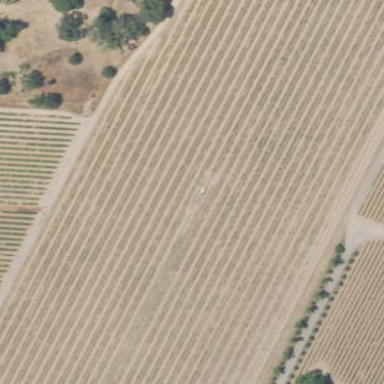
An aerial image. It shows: Vineyard growing grapes.